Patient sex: F
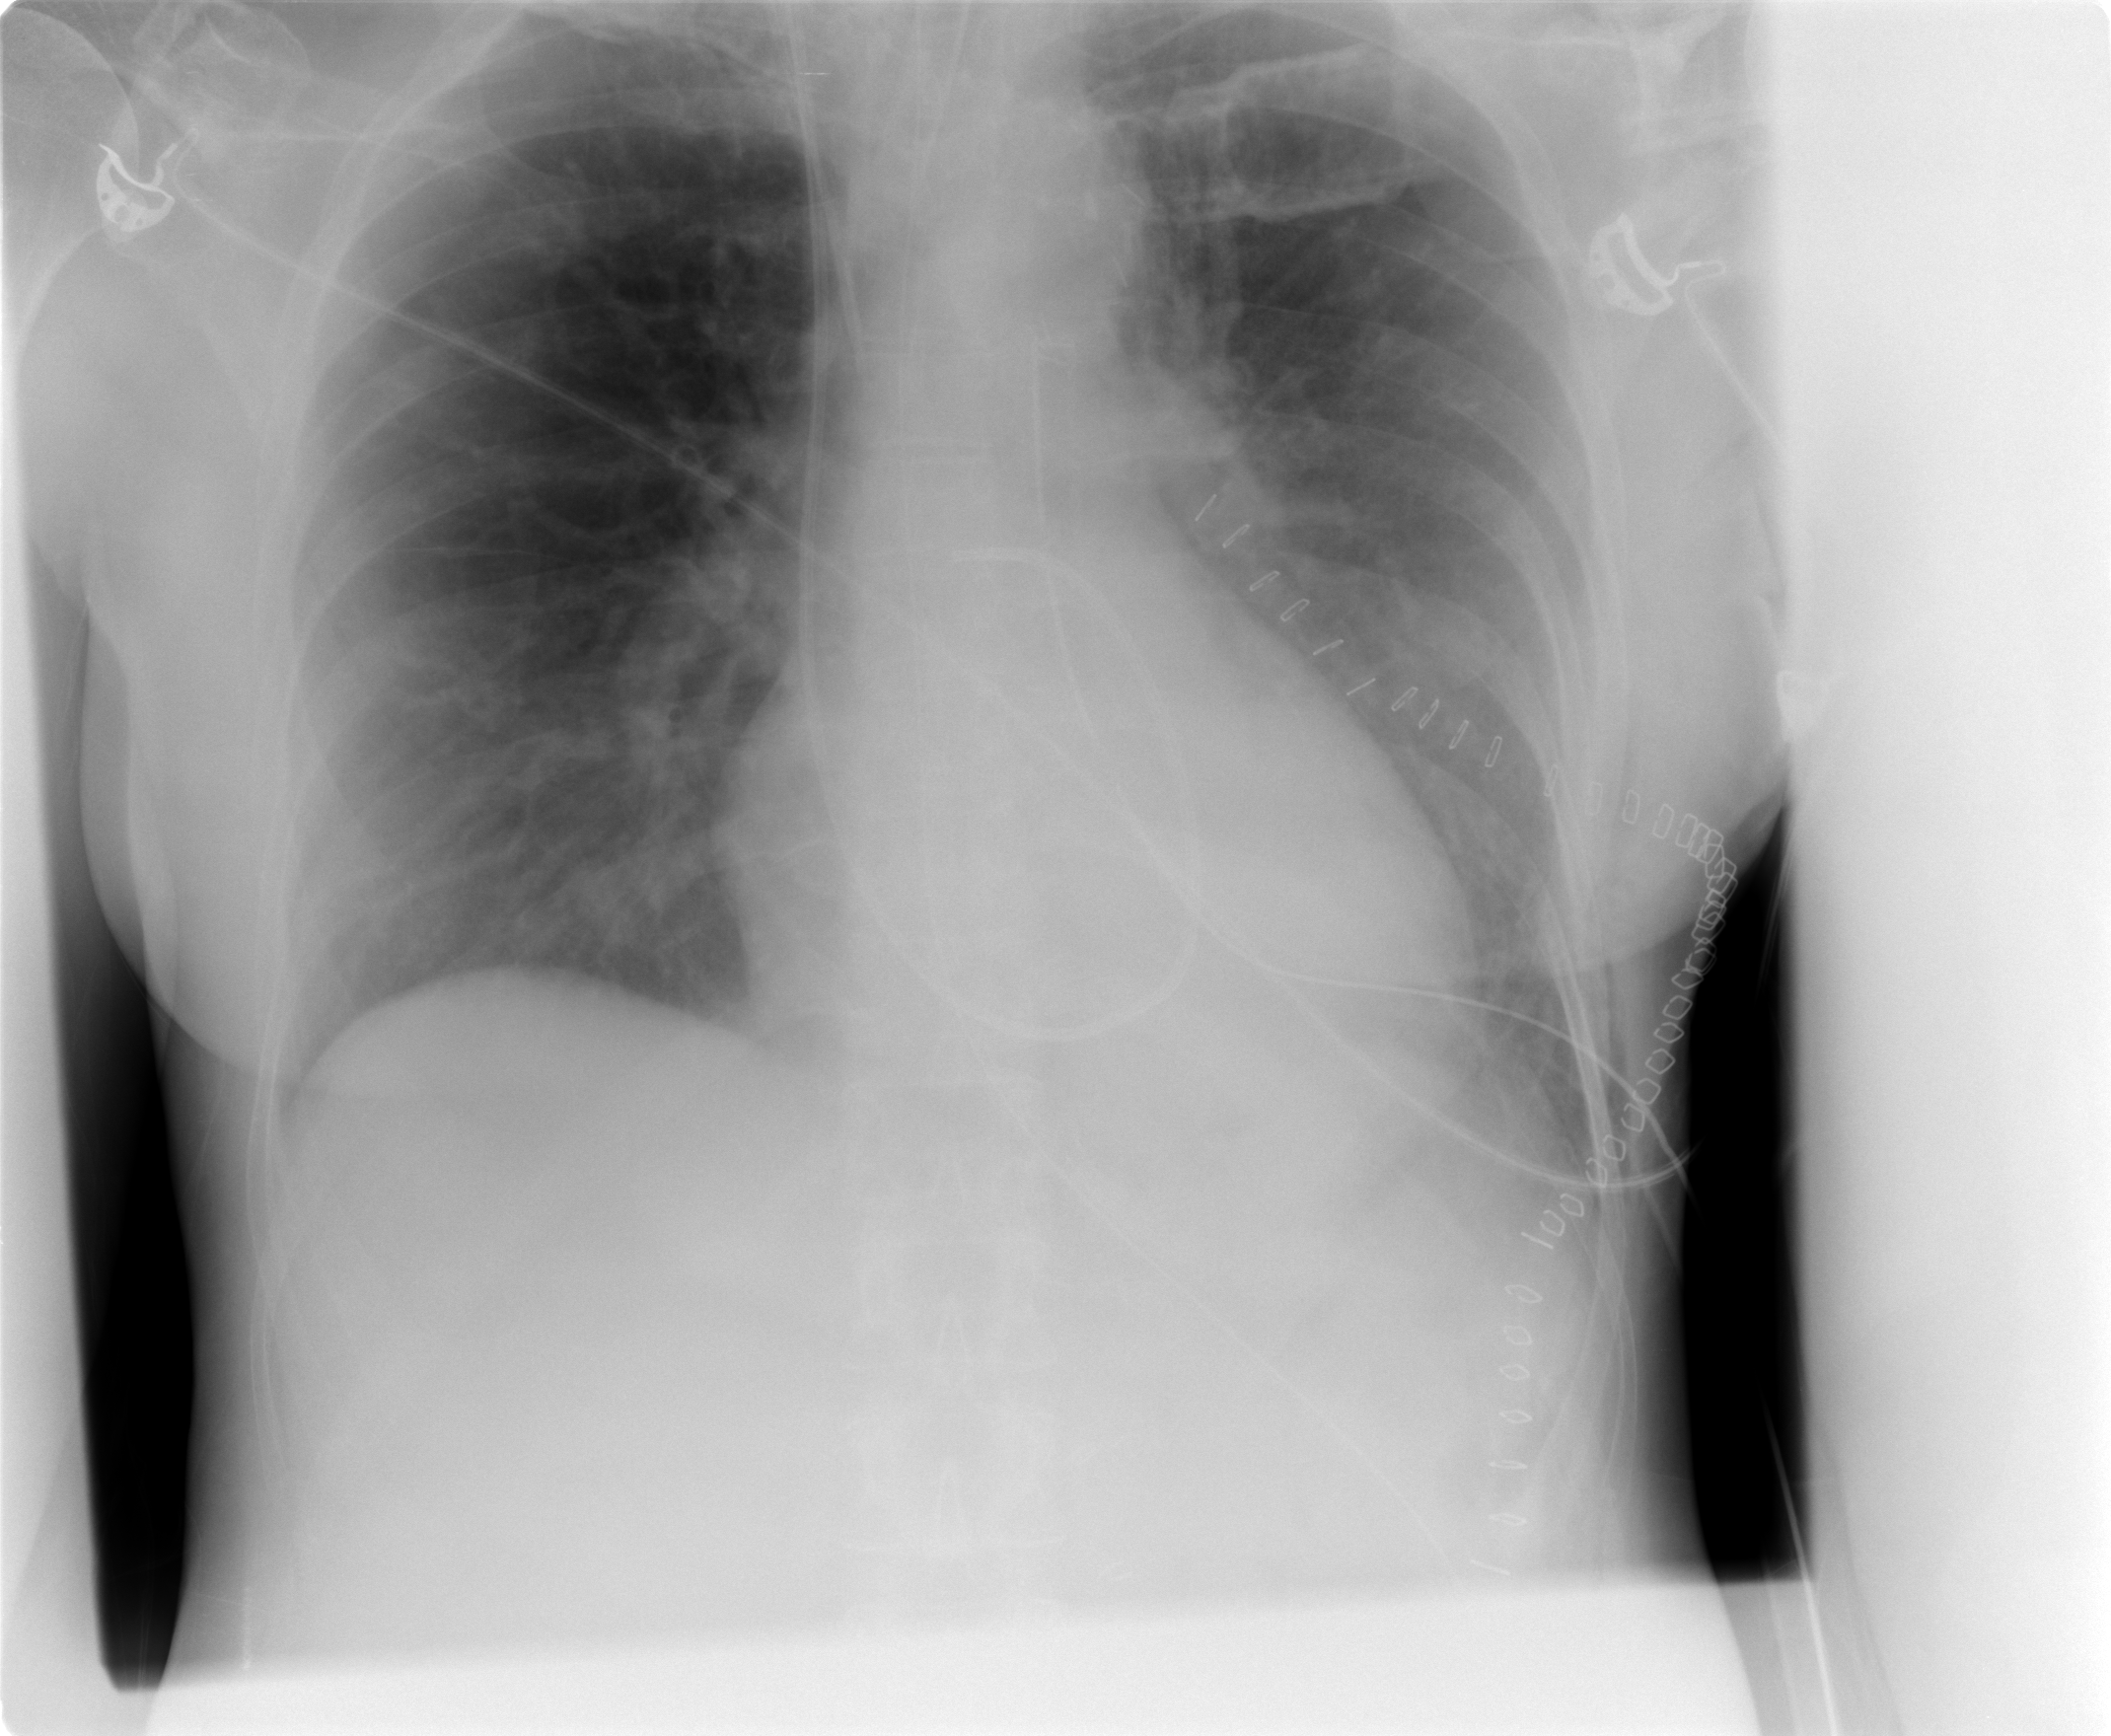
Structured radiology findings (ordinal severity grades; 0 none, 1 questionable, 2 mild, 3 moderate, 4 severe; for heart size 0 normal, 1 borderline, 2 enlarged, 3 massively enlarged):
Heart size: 0
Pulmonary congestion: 2
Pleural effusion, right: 0
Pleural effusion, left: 3
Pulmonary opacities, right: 0
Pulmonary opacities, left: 0
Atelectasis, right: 0
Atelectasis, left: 0